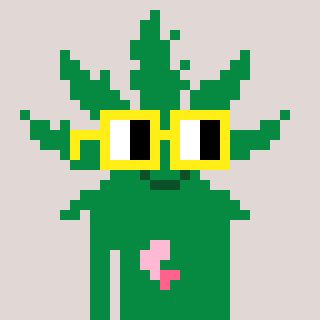
a pixel art character with square yellow glasses, a weed-shaped head and a green-colored body on a warm background